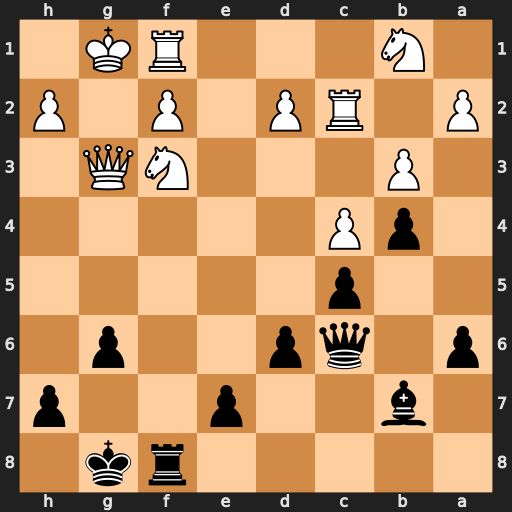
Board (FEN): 5rk1/1b2p2p/p1qp2p1/2p5/1pP5/1P3NQ1/P1RP1P1P/1N3RK1
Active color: b
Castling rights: -
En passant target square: -
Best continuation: Rxf3 Qg2 Rg3 f3 Rxg2+